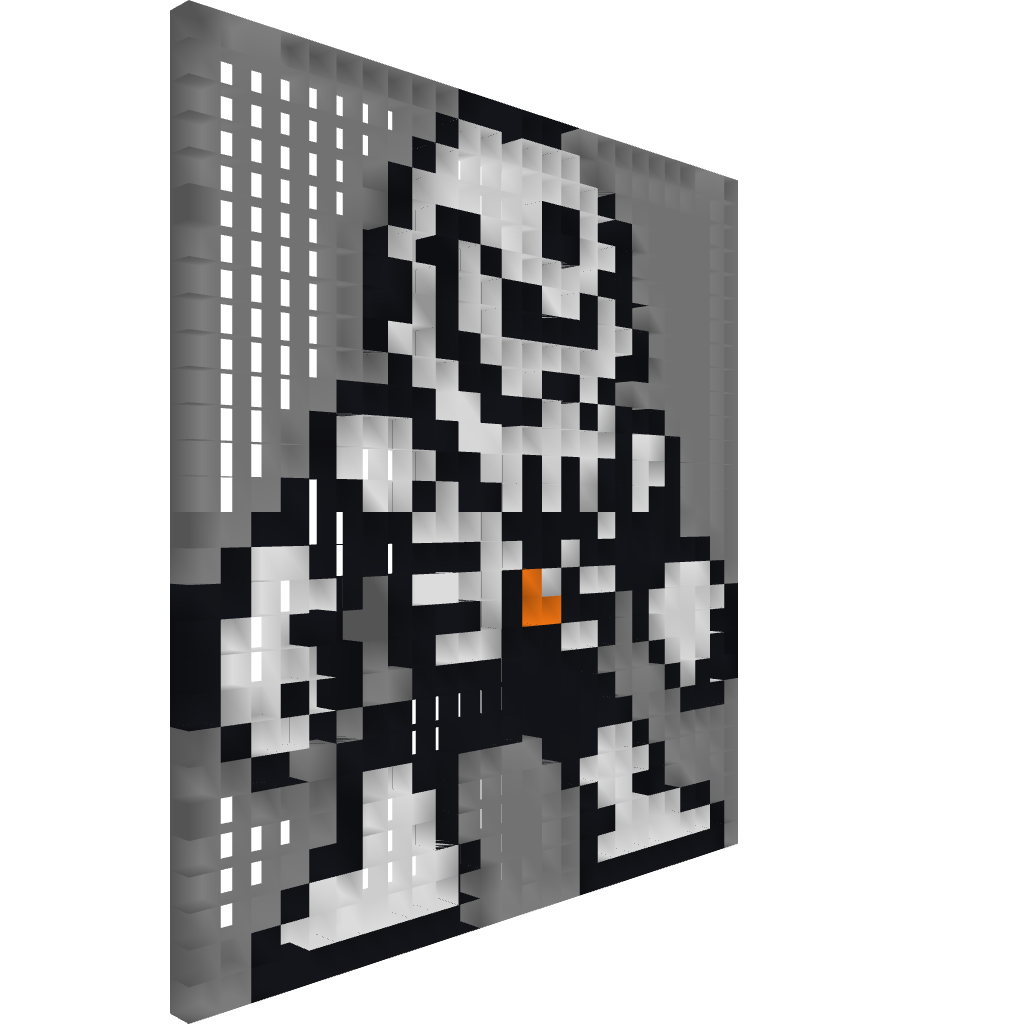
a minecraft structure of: Skull Man